Field crop: maize
Growth stage: 1
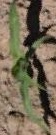
Species: maize